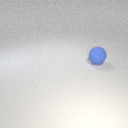
large blue rubber sphere